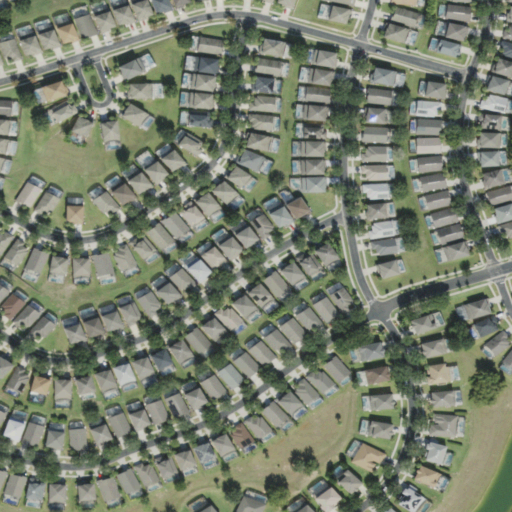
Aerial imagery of island in Florida named Fishers Island containing medium intensity development, low intensity development, open development, high intensity development, pasture, and woody wetlands